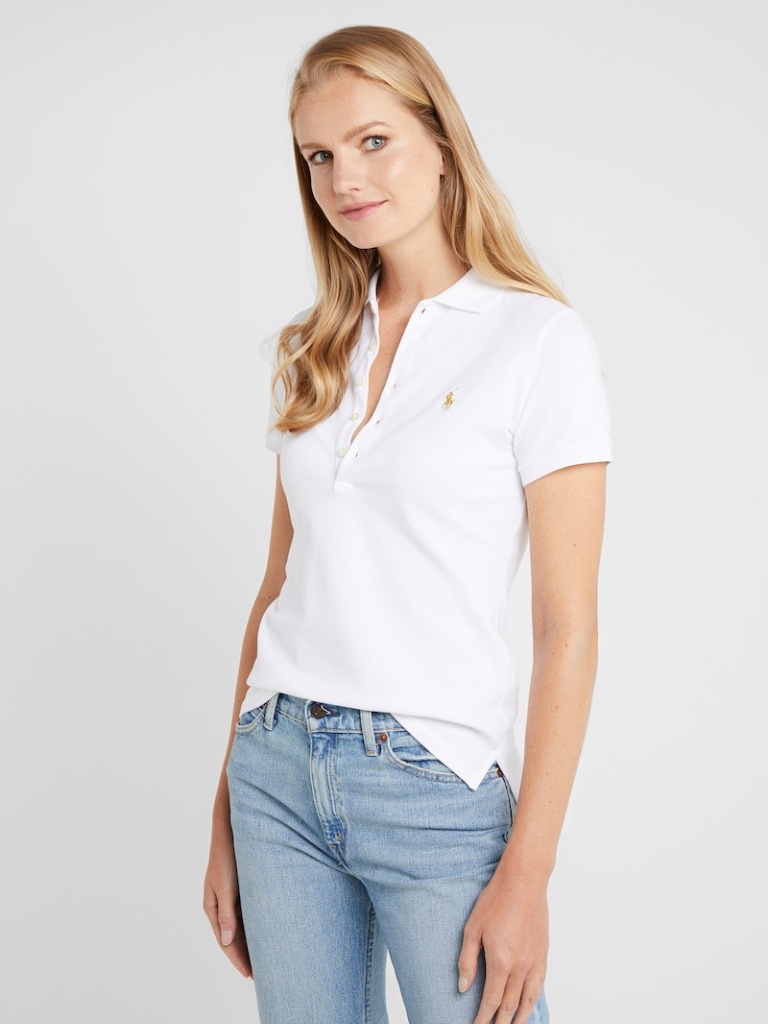
cotton tight short sleeve hip length Untucked polo polo